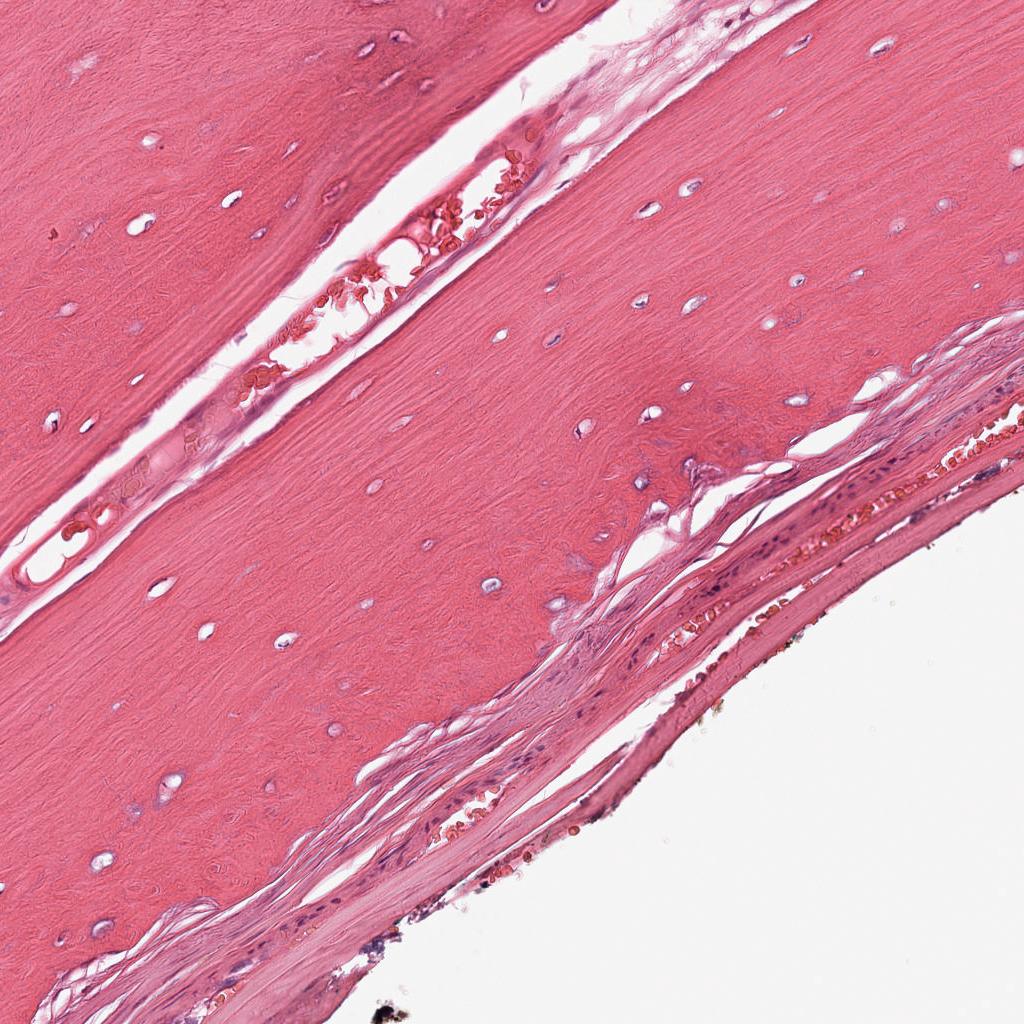
Label: Non-Tumor